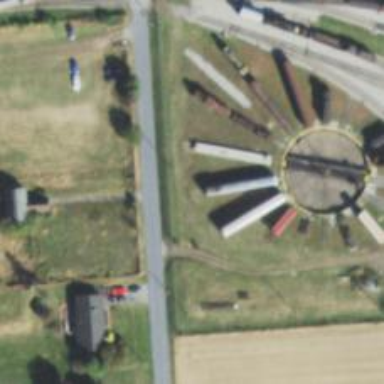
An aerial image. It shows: Preserved rail yard. The yard contains railway tracks.